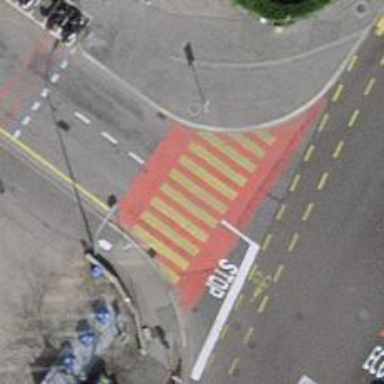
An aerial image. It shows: Uncontrolled zebra crossing on the road.